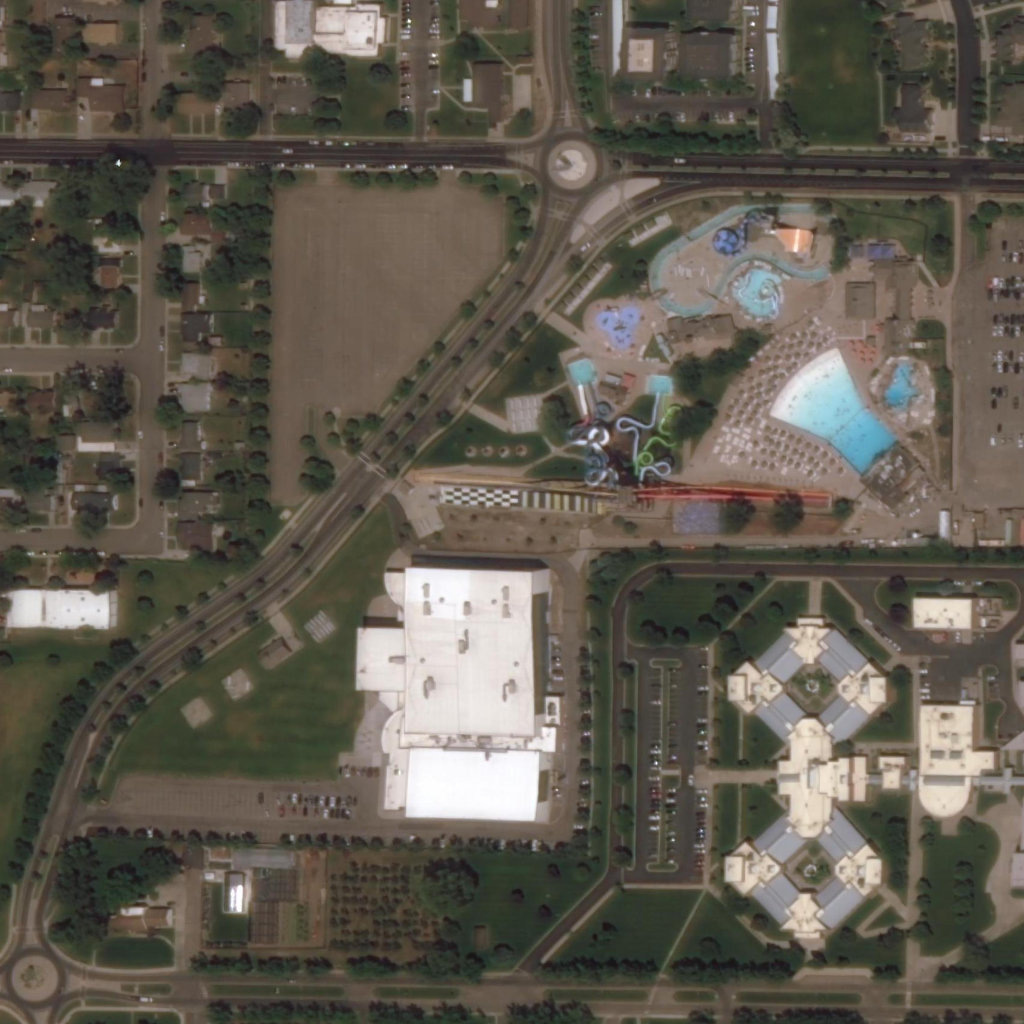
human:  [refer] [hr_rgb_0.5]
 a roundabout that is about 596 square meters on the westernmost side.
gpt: <box>[[0, 91, 6, 99, 0]]</box>